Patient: sex F, age 60
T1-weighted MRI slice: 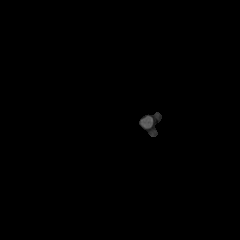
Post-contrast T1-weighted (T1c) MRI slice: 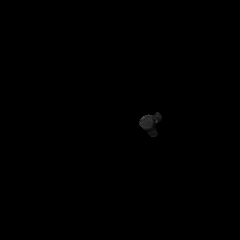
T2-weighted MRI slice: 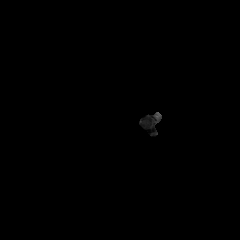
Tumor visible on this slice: no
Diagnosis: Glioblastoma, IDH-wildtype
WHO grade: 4